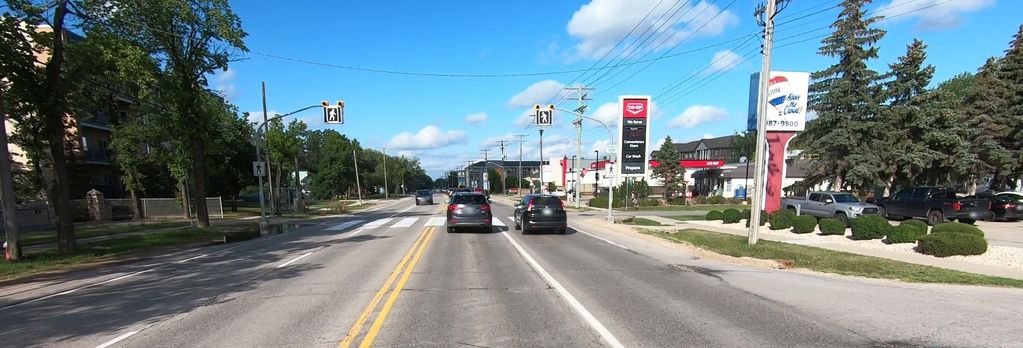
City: winnipeg